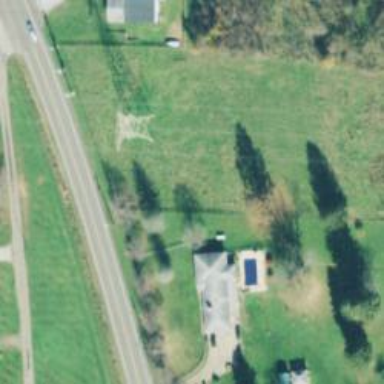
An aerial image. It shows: Lattice structure tower used for power distribution.